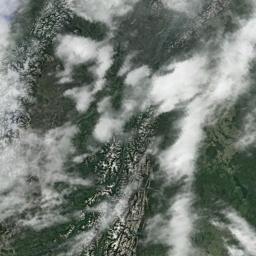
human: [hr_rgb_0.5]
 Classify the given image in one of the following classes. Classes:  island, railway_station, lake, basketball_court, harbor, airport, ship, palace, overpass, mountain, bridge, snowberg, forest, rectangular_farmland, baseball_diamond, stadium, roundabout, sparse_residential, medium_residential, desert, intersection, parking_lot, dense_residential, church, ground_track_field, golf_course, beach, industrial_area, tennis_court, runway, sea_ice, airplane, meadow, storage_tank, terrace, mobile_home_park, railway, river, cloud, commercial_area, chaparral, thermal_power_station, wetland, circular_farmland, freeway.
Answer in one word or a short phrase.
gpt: cloud